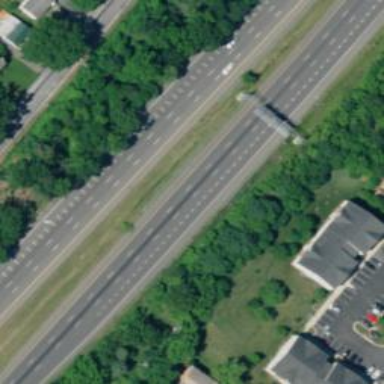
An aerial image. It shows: Asphalt road classified as primary highway with expressway characteristics.